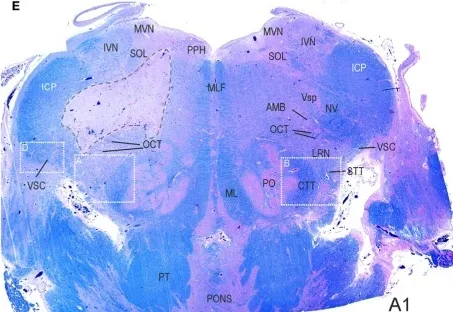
Transversal brainstem sections from caudal to rostral stained for Luxol fast blue to demonstrate the localization and extent of the stroke. (A-D) In each section, the ischemic core with total necrosis is outlined by dashed lines.
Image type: pathology (h&e)